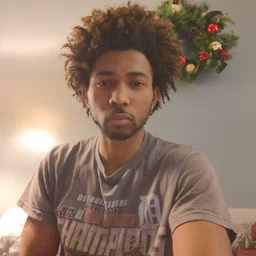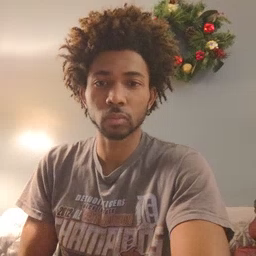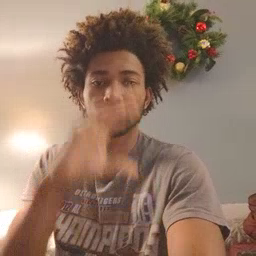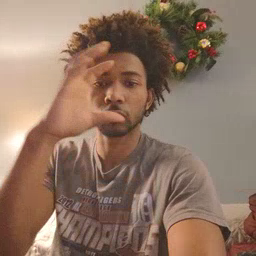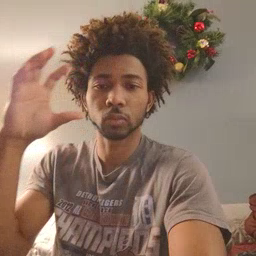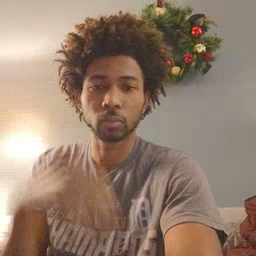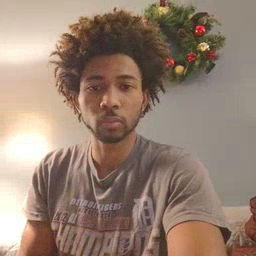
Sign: cloud